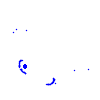
Particle: kaon